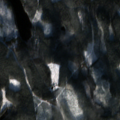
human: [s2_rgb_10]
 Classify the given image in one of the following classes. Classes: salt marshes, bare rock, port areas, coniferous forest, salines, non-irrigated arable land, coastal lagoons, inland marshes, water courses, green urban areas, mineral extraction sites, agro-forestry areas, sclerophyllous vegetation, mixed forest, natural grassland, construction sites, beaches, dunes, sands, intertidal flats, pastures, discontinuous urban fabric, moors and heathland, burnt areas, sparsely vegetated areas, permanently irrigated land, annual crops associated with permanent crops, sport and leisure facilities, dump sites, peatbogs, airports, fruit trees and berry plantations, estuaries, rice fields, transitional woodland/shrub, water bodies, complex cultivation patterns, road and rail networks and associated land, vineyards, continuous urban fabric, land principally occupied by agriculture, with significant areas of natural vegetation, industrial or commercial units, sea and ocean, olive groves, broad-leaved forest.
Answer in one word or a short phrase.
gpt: coniferous forest, mixed forest, transitional woodland/shrub, water bodies